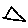
Label: triangle